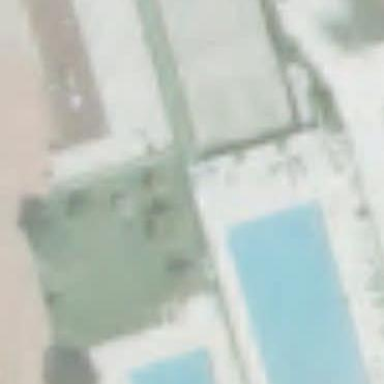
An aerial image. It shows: Swimming pool located in leisure land.